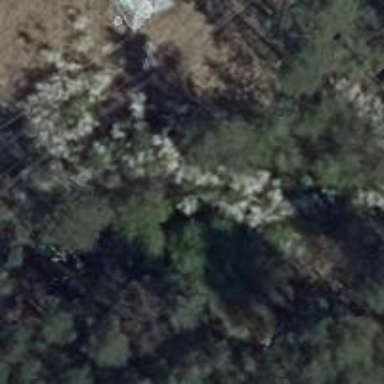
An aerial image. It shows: Abandoned railway.